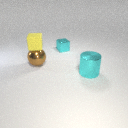
small yellow rubber cube above large brown metal sphere